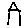
Label: house